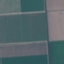
Land use / land cover: AnnualCrop